Question: I'm Using Spring Social Facebook with following code:
'''
FacebookConnectionFactory connectionFactory = new FacebookConnectionFactory(
"XXXXXXXX", "YYYYYYYY");
OAuth2Operations oauthOperations = connectionFactory.getOAuthOperations();
public void doGet(HttpServletRequest request, HttpServletResponse response)
throws IOException {
String code = request.getParameter("code");
if (StringUtil.isNotBlankStr(code)) {
AccessGrant accessGrant = oauthOperations.exchangeForAccess(code,
"http://localhost:8888/Login", null);
Connection<Facebook> connection = connectionFactory
.createConnection(accessGrant);
Facebook facebook = connection != null ? connection.getApi()
: new FacebookTemplate();
facebook.feedOperations().updateStatus(
"I'm trying out Spring Social!");
} else {
OAuth2Parameters params = new OAuth2Parameters();
params.setRedirectUri("http://localhost:8888/Login");
params.setScope("publish_stream");
params.setScope("email");
params.setScope("offline_access");
String authorizeUrl = oauthOperations.buildAuthorizeUrl(
GrantType.AUTHORIZATION_CODE, params);
response.sendRedirect(authorizeUrl);
return;
}
}
'''
When execute the line:
'''
oauthOperations.exchangeForAccess ...
'''
Receive this error:
'''
0:47:32,942 WARN [org.springframework.web.client.RestTemplate] - POST request for "https://graph.facebook.com/oauth/access_token" resulted in 400 (OK); invoking error handler
02/08/2013 21:47:34 com.google.apphosting.utils.jetty.JettyLogger warn
AVISO: /Login
org.springframework.web.client.HttpClientErrorException: 400 OK
at org.springframework.web.client.DefaultResponseErrorHandler.handleError(DefaultResponseError Handler.java:76)
at org.springframework.web.client.RestTemplate.handleResponseError(RestTemplate.java:486)
at org.springframework.web.client.RestTemplate.doExecute(RestTemplate.java:443)
at org.springframework.web.client.RestTemplate.execute(RestTemplate.java:401)
at org.springframework.web.client.RestTemplate.postForObject(RestTemplate.java:279)
at org.springframework.social.facebook.connect.FacebookOAuth2Template.postForAccessGrant(FacebookOAuth2Template.java:57)
at org.springframework.social.oauth2.OAuth2Template.exchangeForAccess(OAuth2Template.java:131)
at br.com.caronagem.servlet.CaronagemSSFLoginFB.doGet(CaronagemSSFLoginFB.java:40)
at javax.servlet.http.HttpServlet.service(HttpServlet.java:617)
at javax.servlet.http.HttpServlet.service(HttpServlet.java:717)
at org.mortbay.jetty.servlet.ServletHolder.handle(ServletHolder.java:511)
at org.mortbay.jetty.servlet.ServletHandler$CachedChain.doFilter(ServletHandler.java:1166)
at com.googlecode.objectify.cache.AsyncCacheFilter.doFilter(AsyncCacheFilter.java:59)
at com.googlecode.objectify.ObjectifyFilter.doFilter(ObjectifyFilter.java:49)
at org.mortbay.jetty.servlet.ServletHandler$CachedChain.doFilter(ServletHandler.java:1157)
at com.google.appengine.api.socket.dev.DevSocketFilter.doFilter(DevSocketFilter.java:74)
at org.mortbay.jetty.servlet.ServletHandler$CachedChain.doFilter(ServletHandler.java:1157)
at com.google.appengine.tools.development.ResponseRewriterFilter.doFilter(ResponseRewriterFilter.java:123)
at org.mortbay.jetty.servlet.ServletHandler$CachedChain.doFilter(ServletHandler.java:1157)
at com.google.appengine.tools.development.HeaderVerificationFilter.doFilter(HeaderVerificationFilter.java:34)
at org.mortbay.jetty.servlet.ServletHandler$CachedChain.doFilter(ServletHandler.java:1157)
at com.google.appengine.api.blobstore.dev.ServeBlobFilter.doFilter(ServeBlobFilter.java:61)
at org.mortbay.jetty.servlet.ServletHandler$CachedChain.doFilter(ServletHandler.java:1157)
at com.google.apphosting.utils.servlet.TransactionCleanupFilter.doFilter(TransactionCleanupFilter.java:43)
at org.mortbay.jetty.servlet.ServletHandler$CachedChain.doFilter(ServletHandler.java:1157)
at com.google.appengine.tools.development.StaticFileFilter.doFilter(StaticFileFilter.java:125)
at org.mortbay.jetty.servlet.ServletHandler$CachedChain.doFilter(ServletHandler.java:1157)
at com.google.appengine.tools.development.BackendServersFilter.doFilter(BackendServersFilter.java:97)
at org.mortbay.jetty.servlet.ServletHandler$CachedChain.doFilter(ServletHandler.java:1157)
at org.mortbay.jetty.servlet.ServletHandler.handle(ServletHandler.java:388)
at org.mortbay.jetty.security.SecurityHandler.handle(SecurityHandler.java:216)
at org.mortbay.jetty.servlet.SessionHandler.handle(SessionHandler.java:182)
at org.mortbay.jetty.handler.ContextHandler.handle(ContextHandler.java:765)
at org.mortbay.jetty.webapp.WebAppContext.handle(WebAppContext.java:418)
at com.google.appengine.tools.development.DevAppEngineWebAppContext.handle(DevAppEngineWebAppContext.java:94)
at org.mortbay.jetty.handler.HandlerWrapper.handle(HandlerWrapper.java:152)
at com.google.appengine.tools.development.JettyContainerService$ApiProxyHandler.handle(JettyContainerService.java:409)
at org.mortbay.jetty.handler.HandlerWrapper.handle(HandlerWrapper.java:152)
at org.mortbay.jetty.Server.handle(Server.java:326)
at org.mortbay.jetty.HttpConnection.handleRequest(HttpConnection.java:542)
at org.mortbay.jetty.HttpConnection$RequestHandler.headerComplete(HttpConnection.java:923)
at org.mortbay.jetty.HttpParser.parseNext(HttpParser.java:547)
at org.mortbay.jetty.HttpParser.parseAvailable(HttpParser.java:212)
at org.mortbay.jetty.HttpConnection.handle(HttpConnection.java:404)
at org.mortbay.io.nio.SelectChannelEndPoint.run(SelectChannelEndPoint.java:409)
at org.mortbay.thread.QueuedThreadPool$PoolThread.run(QueuedThreadPool.java:582)
'''

Any way?
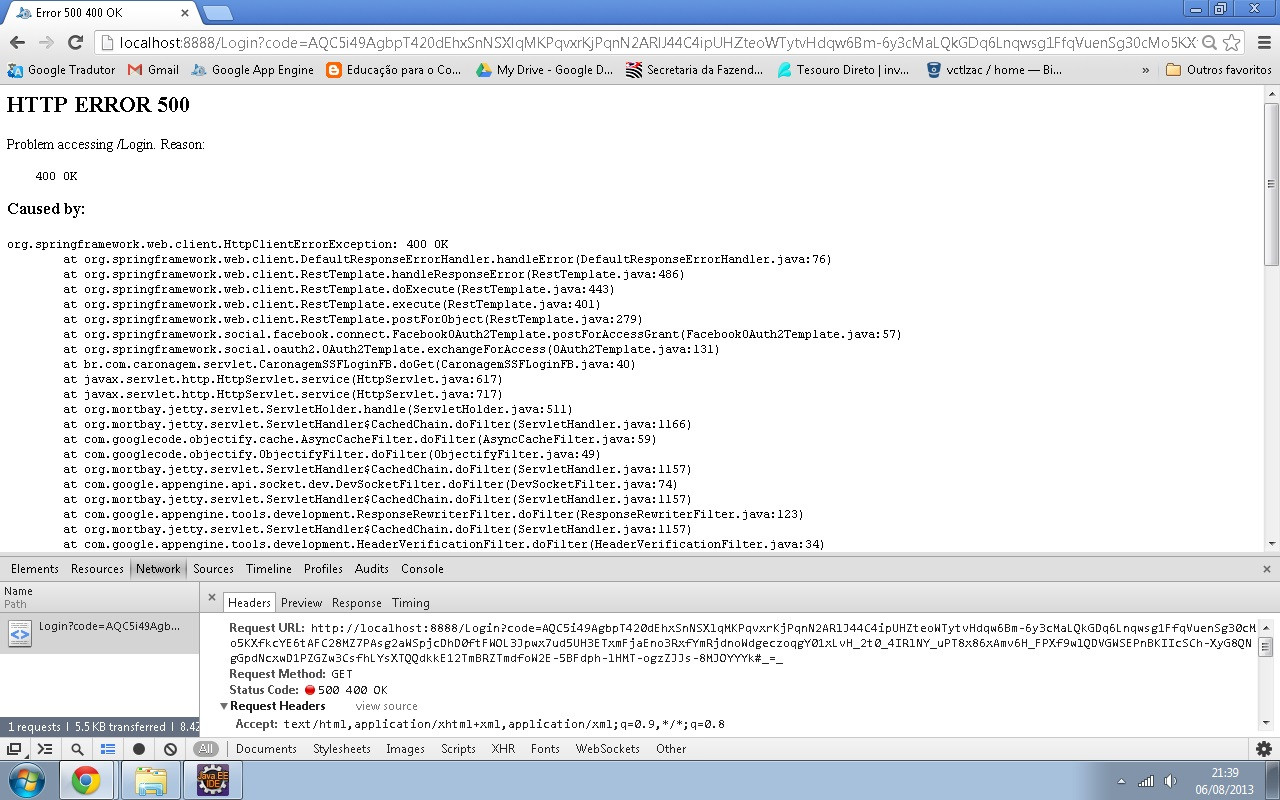
Answer: Solved problem using maven. I had dependecies problem. I created a new project with maven. Maven downloaded all dependences correctly, then
I transfer all jar to real project and works!